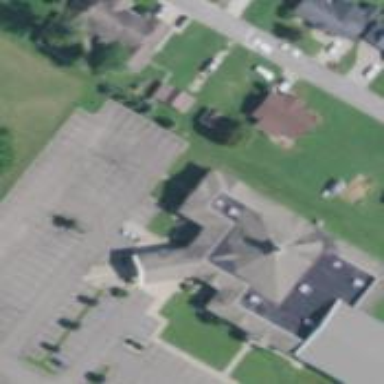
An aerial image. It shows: School.